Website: lowes
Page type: billing-address
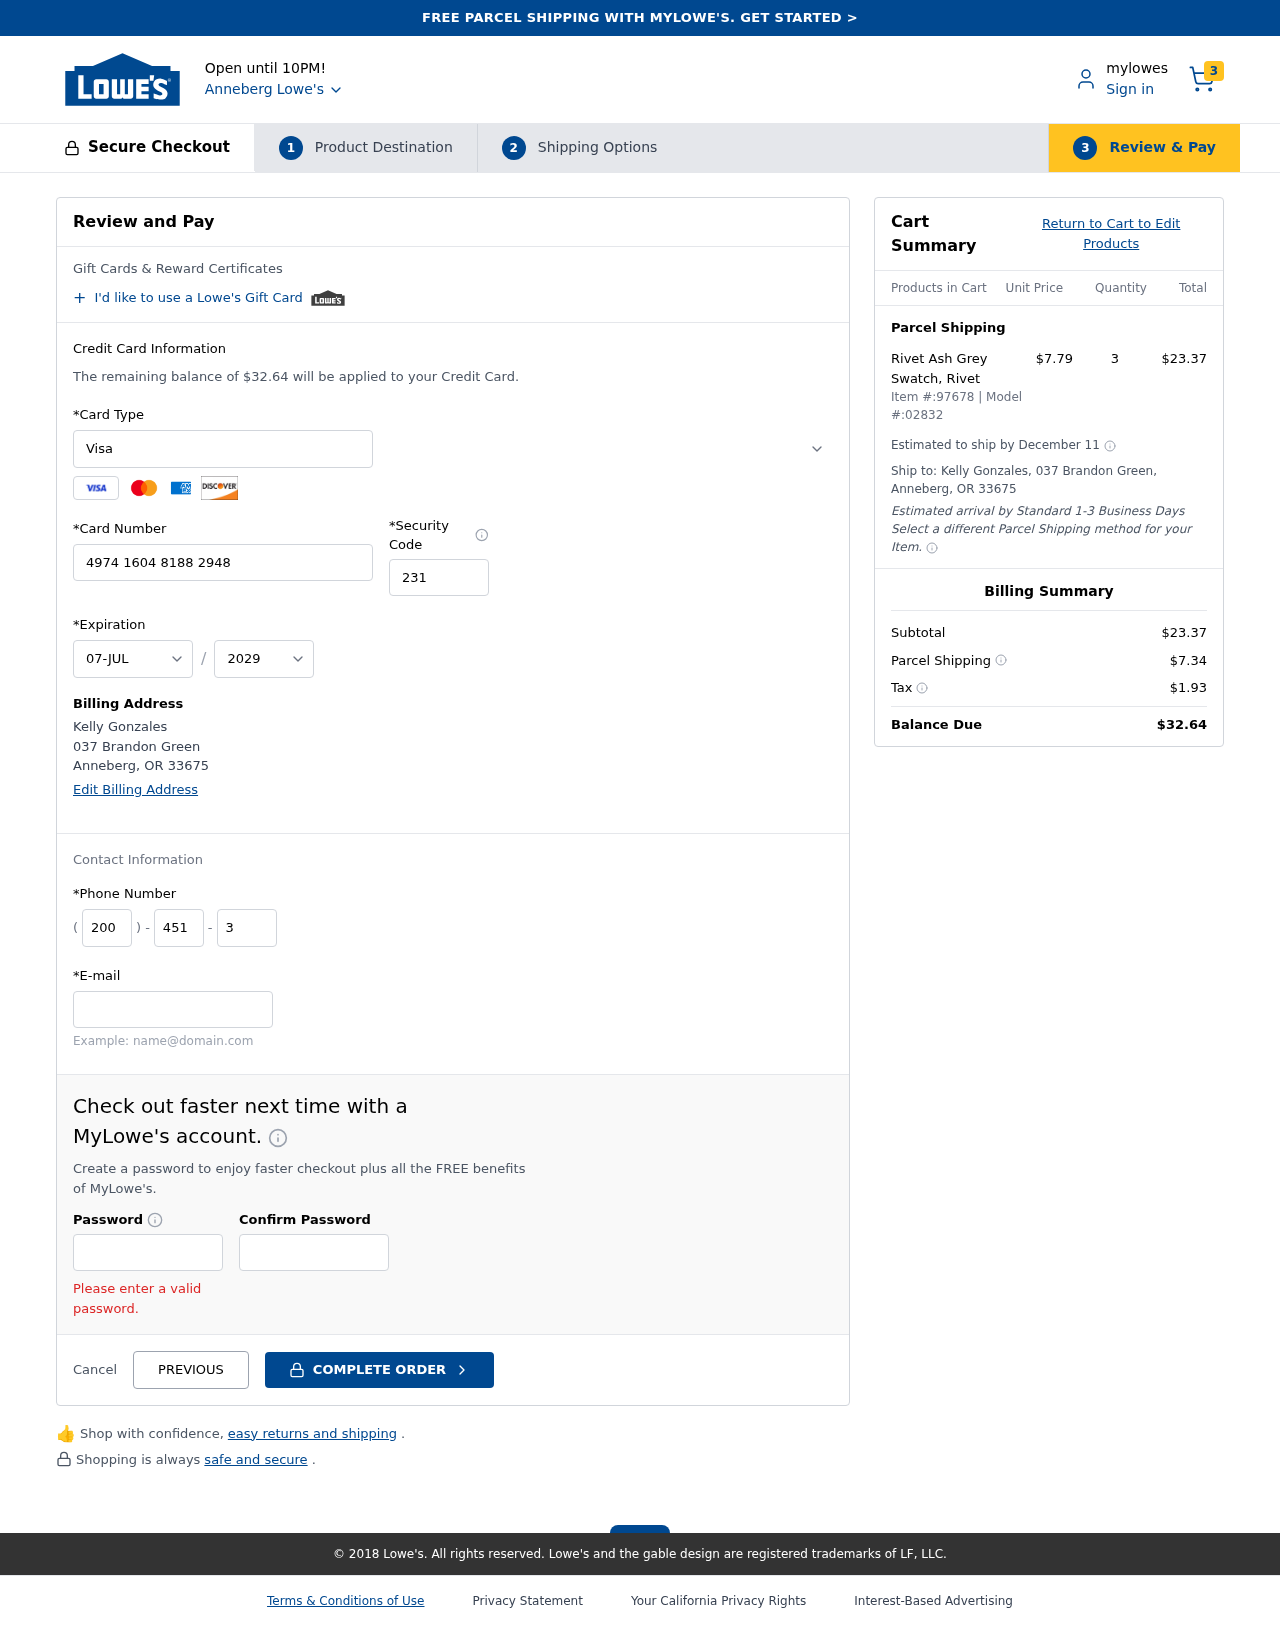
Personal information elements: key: PII_CARD_CVV
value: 231
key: PII_CARD_EXPIRY_MONTH
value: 07
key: PII_CARD_EXPIRY_YEAR
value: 29
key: PII_CARD_NUMBER
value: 4974 1604 8188 2948
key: PII_CARD_TYPE
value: Visa
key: PII_CITY
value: Anneberg
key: PII_CITY_STATE_ZIP
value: Anneberg, OR 33675
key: PII_EMAIL
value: kelly.gonzales@yahoo.com
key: PII_FULLNAME
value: Kelly Gonzales
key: PII_PHONE_AREA
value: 200
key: PII_PHONE_PREFIX
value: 451
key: PII_PHONE_SUFFIX
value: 3125
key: PII_STREET
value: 037 Brandon Green
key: PII_FULLNAME2
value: Kelly Gonzales
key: PII_STATE_ABBR
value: OR
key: PII_POSTCODE
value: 33675
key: PII_POSTCODE_FULL
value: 33675
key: PII_CITY_STATE
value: Anneberg, OR
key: PII_STATE_ABBR2
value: OR
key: PII_POSTCODE_NUMERIC
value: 33675
Product elements: key: PRODUCT1_NAME
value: Rivet Ash Grey Swatch, Rivet
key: PRODUCT1_PRICE
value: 7.79
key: PRODUCT1_QUANTITY
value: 3
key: PRODUCT_ITEM_NUMBER
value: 97678
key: PRODUCT_MODEL_NUMBER
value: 02832
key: PRODUCT1_LINE_TOTAL
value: $23.37
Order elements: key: ORDER_NUM_ITEMS
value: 3
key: ORDER_TOTAL
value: $32.64
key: ORDER_SHIPPING_DATE
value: December 11
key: ORDER_SUBTOTAL
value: $23.37
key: ORDER_SHIPPING_COST
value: $7.34
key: ORDER_TAX
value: $1.93